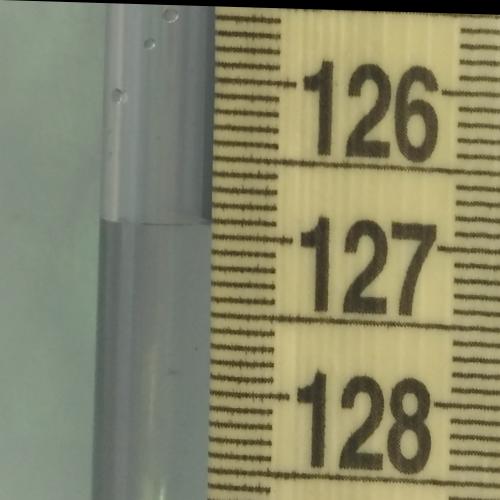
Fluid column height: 126.9 cm